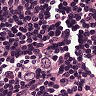
Metastatic tissue present: yes